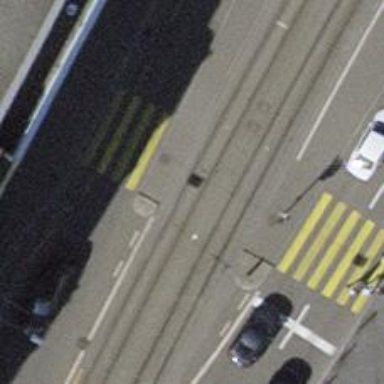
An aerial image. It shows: Tram crossing on the railway.